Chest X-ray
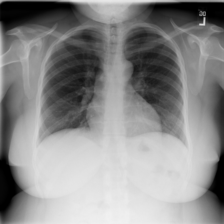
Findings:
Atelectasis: negative
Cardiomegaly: negative
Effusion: negative
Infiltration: negative
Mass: negative
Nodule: negative
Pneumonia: negative
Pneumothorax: negative
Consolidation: negative
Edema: negative
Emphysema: negative
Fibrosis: negative
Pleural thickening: negative
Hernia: negative